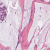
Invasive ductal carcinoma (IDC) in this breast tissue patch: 1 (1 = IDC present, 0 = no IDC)